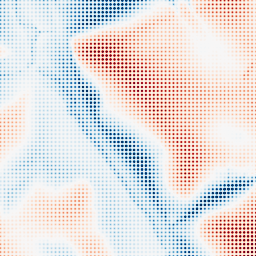
Category: edge_preserving
Decomposition family: guided
Decomposition parameters: radius: 32
eps: 1
Upsampling method: sinc_hamming
Upsampling parameters: scale: 8
kernel_size: 4
Upsampling scale: 8